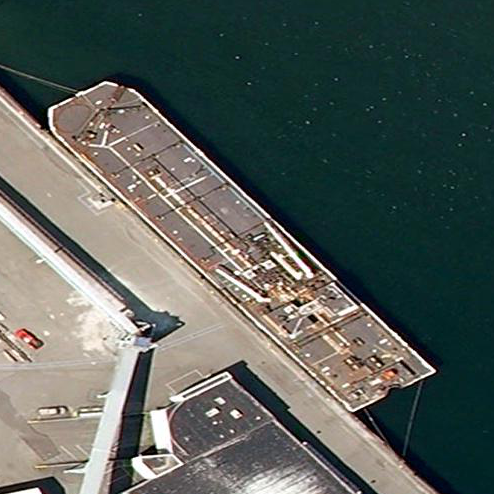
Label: civil